Field crop: maize
Growth stage: 2
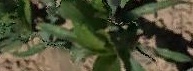
Species: maize